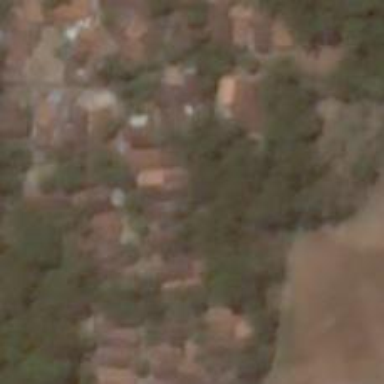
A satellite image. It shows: Village.